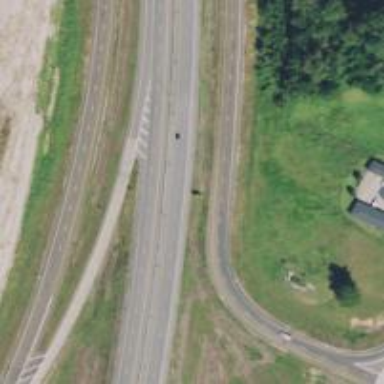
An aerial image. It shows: Tertiary road with frontage road along it.